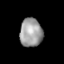
Tissue: lung
Cell type: Others
Senescence score: 0.2321
Nuclear area (px): 630
Mean DAPI intensity: 157.171